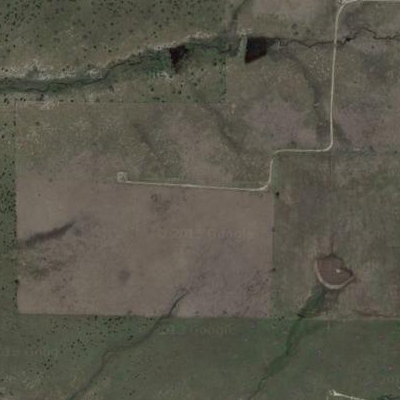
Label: Grass